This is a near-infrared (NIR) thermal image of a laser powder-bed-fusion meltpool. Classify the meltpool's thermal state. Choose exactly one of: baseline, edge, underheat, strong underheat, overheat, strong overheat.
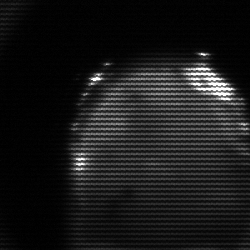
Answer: edge